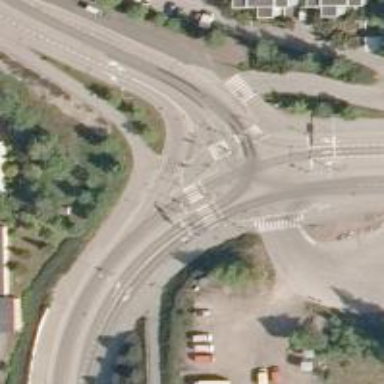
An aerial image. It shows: Road with "give way" sign.